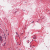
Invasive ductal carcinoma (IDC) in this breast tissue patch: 0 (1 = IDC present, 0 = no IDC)